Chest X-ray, PA view. Patient: 44 years old, sex M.
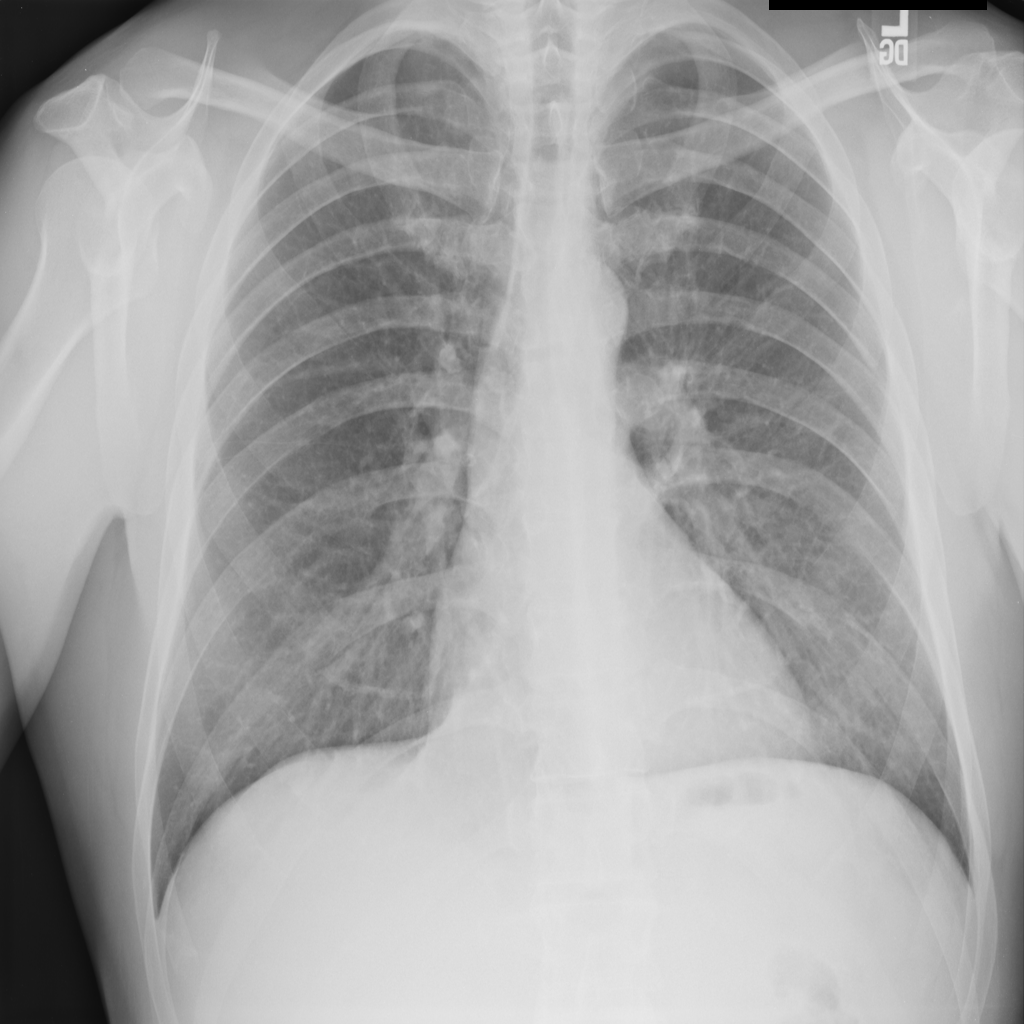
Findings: No Finding